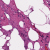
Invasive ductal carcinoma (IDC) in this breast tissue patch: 0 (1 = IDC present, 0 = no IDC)